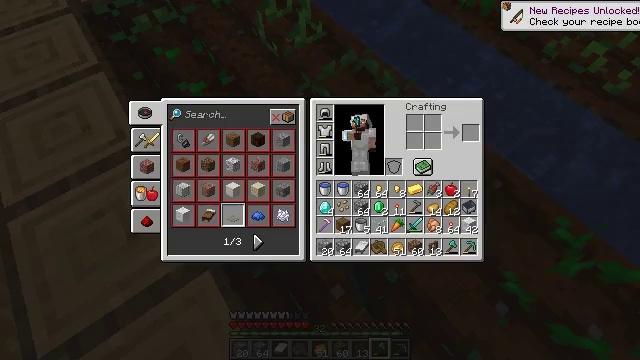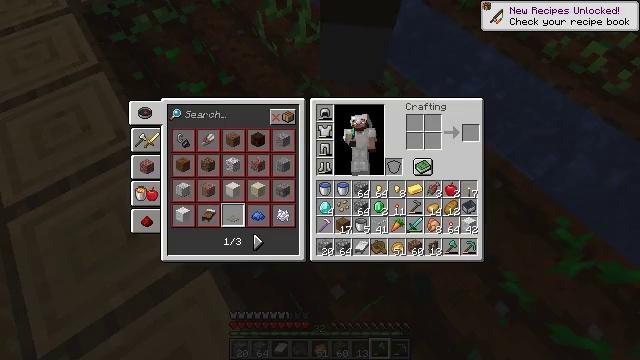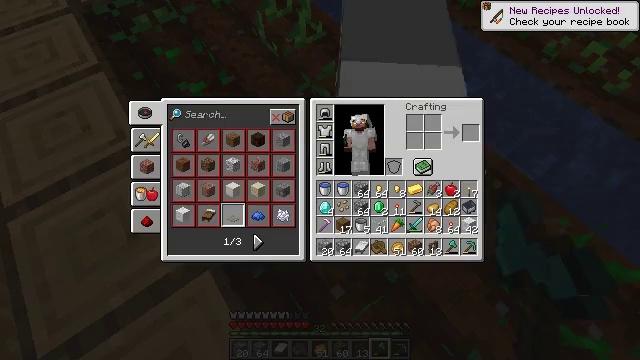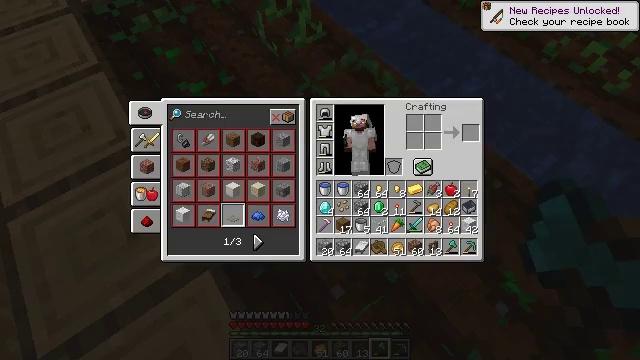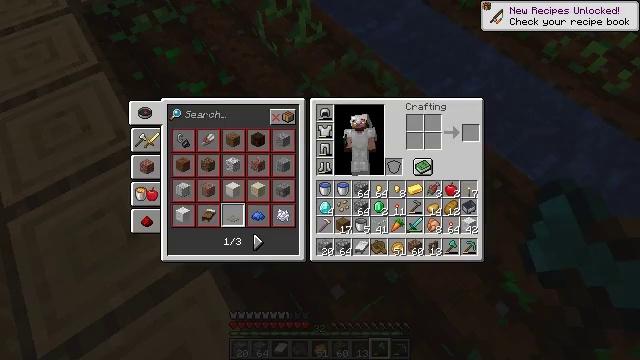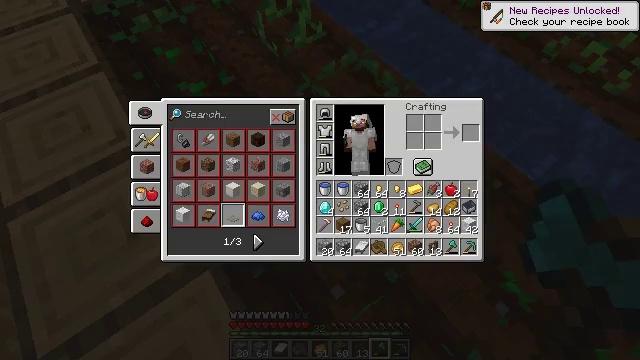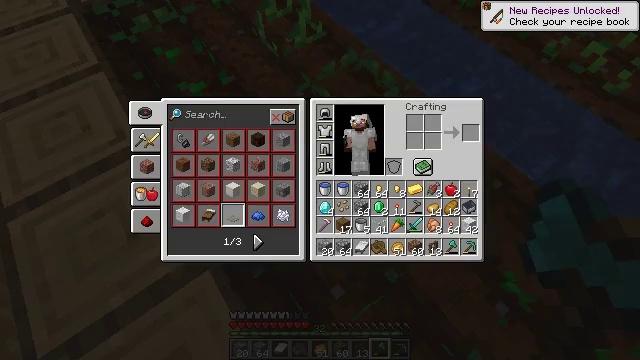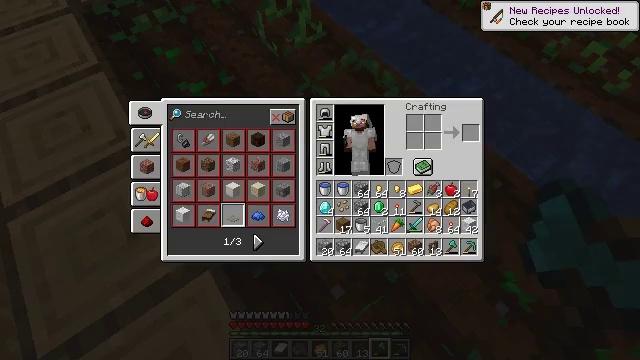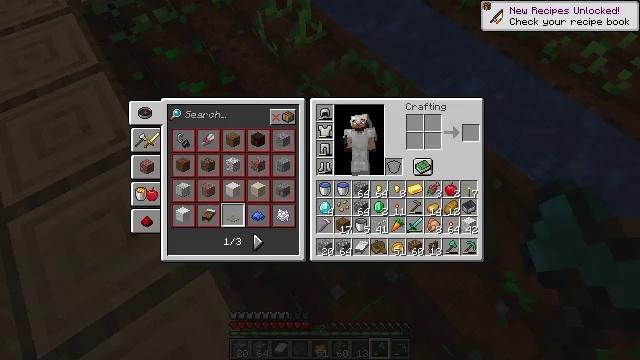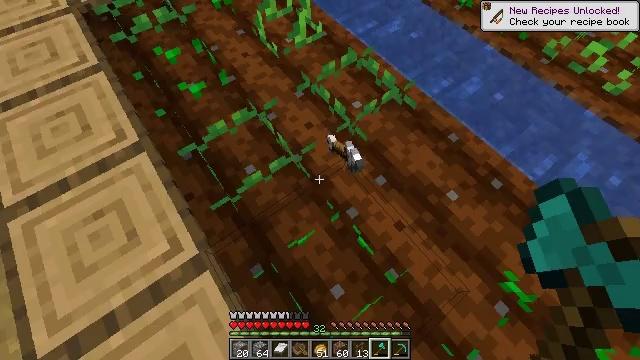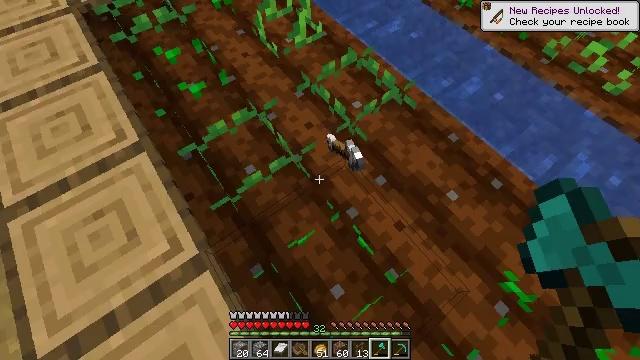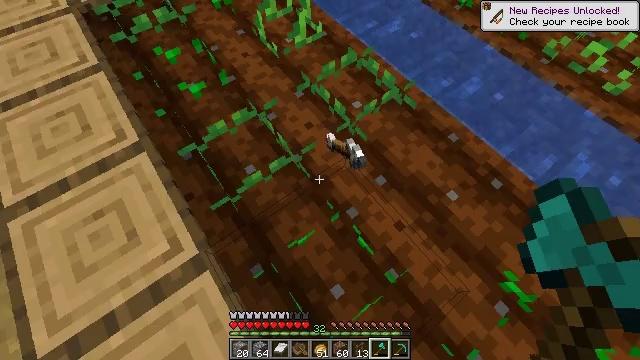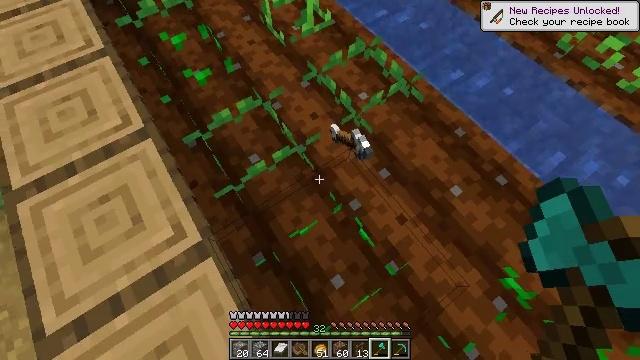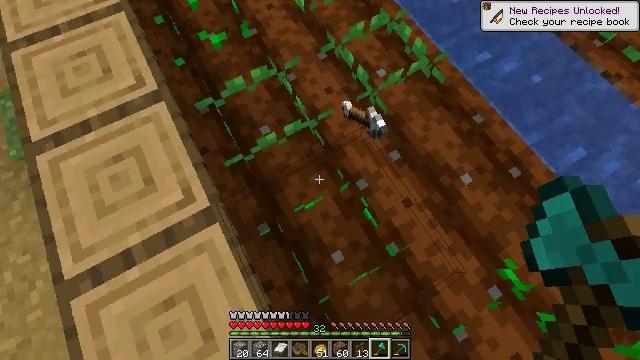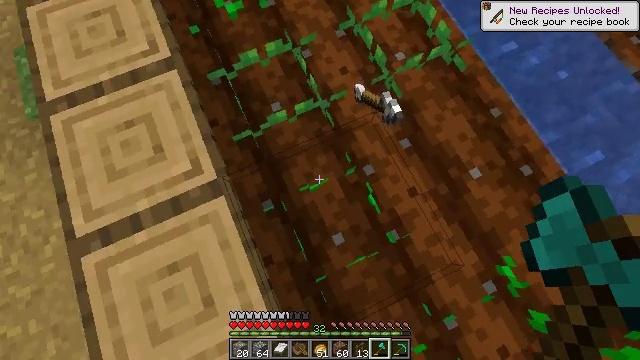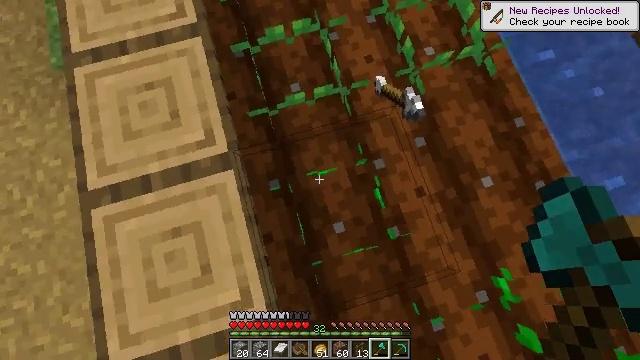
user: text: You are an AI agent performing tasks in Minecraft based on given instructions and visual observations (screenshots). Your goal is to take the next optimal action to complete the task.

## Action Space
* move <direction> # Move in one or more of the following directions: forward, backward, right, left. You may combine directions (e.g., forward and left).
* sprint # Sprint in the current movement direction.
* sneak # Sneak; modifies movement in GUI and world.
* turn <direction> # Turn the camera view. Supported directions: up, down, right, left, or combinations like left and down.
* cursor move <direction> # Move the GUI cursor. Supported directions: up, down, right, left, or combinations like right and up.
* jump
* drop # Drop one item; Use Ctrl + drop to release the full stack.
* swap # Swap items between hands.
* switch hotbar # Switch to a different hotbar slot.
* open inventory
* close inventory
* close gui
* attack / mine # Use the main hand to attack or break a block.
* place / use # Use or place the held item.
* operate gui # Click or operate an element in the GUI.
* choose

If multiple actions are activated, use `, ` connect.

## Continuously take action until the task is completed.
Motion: motion action
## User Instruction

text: Gather carrots from the field.
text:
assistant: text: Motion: no_op
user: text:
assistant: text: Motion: no_op
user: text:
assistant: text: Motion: no_op
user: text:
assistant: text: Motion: no_op
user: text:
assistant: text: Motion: no_op
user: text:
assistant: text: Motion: no_op
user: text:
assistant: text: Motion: no_op
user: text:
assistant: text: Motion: no_op
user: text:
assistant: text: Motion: no_op
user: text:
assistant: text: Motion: no_op
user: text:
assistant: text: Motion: no_op
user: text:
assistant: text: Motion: turn left and down
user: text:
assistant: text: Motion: turn left and down
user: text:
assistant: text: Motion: turn left and down
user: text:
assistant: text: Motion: turn left and down
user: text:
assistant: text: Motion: turn left
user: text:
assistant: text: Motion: turn left and up
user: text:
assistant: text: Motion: turn up
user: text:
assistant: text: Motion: turn right and up
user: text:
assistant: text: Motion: turn right and up
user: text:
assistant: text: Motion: move back, turn right and up
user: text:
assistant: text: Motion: move back
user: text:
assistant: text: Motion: move back
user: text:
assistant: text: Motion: move back
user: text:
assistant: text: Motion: no_op
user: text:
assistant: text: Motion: no_op
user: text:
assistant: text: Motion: turn right and up
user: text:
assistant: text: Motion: turn right and up
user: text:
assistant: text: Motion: turn up
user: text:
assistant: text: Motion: turn left and up